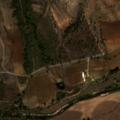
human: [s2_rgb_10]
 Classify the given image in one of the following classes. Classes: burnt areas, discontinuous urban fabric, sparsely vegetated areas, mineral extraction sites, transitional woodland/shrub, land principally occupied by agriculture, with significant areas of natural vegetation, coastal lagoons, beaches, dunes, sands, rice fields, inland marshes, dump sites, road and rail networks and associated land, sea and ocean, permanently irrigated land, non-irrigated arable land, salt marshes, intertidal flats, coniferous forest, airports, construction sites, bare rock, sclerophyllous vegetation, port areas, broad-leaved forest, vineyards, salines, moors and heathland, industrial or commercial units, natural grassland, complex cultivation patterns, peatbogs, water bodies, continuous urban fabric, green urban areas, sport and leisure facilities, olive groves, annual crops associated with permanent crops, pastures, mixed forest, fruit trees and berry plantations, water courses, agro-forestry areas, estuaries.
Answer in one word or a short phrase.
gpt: non-irrigated arable land, olive groves, complex cultivation patterns